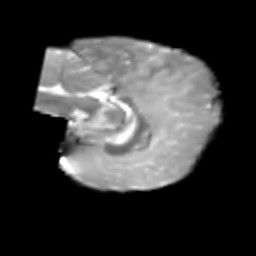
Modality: T2w
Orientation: sagittal
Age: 6
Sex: male
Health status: healthy